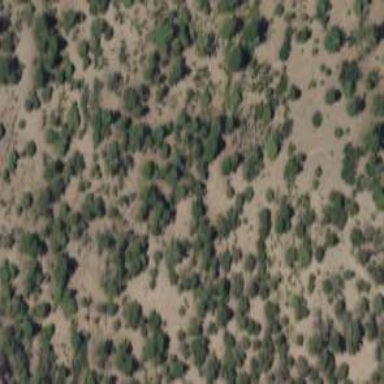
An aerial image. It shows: Patch of scrub vegetation.